Chest X-ray. View position: AP
Patient age: 64
Patient sex: M
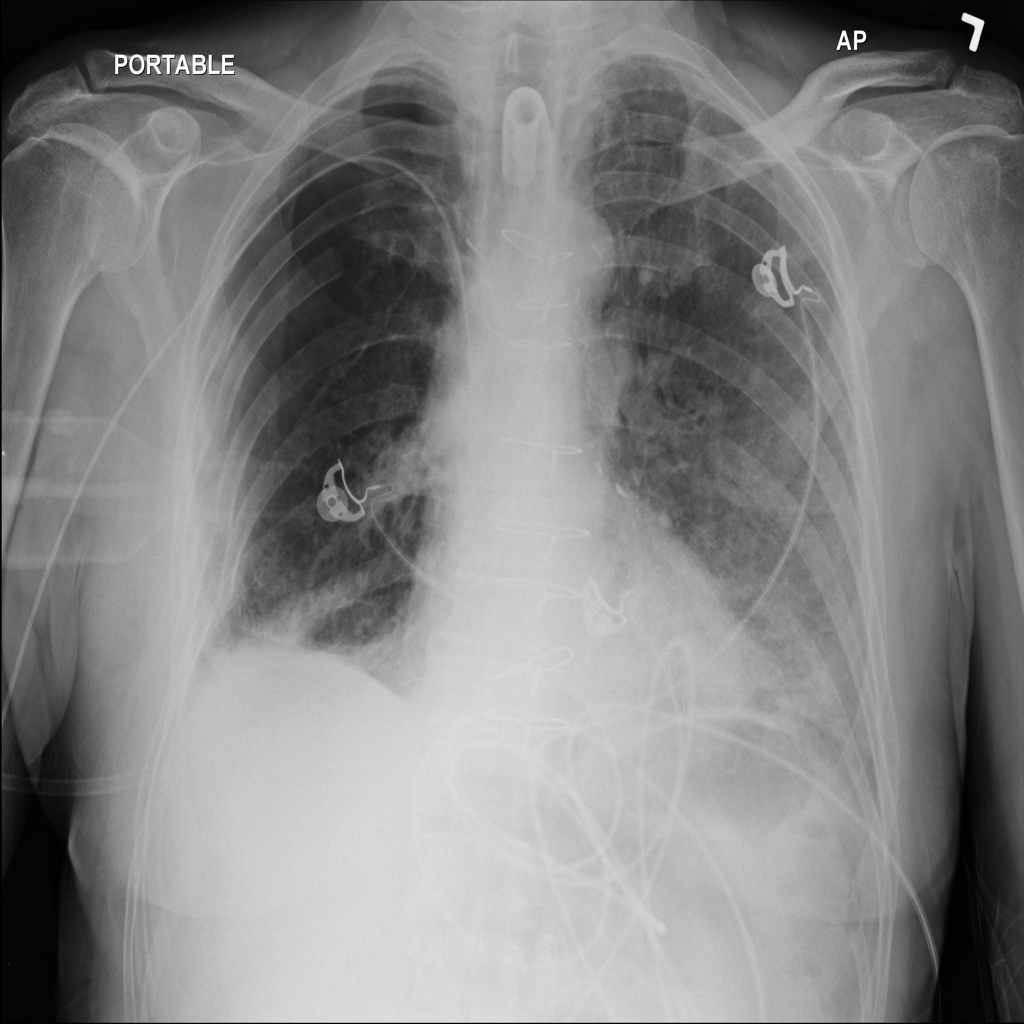
Finding: Pneumothorax